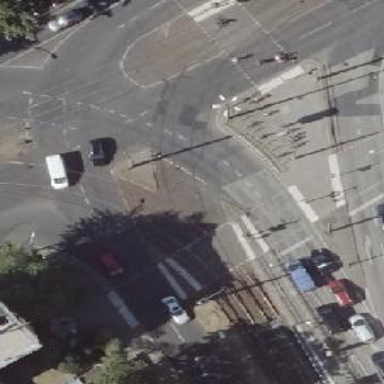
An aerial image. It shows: Footway that serves as traffic island.